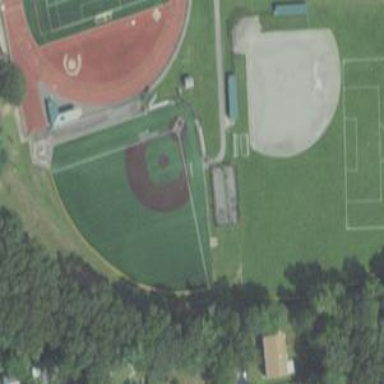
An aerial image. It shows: Baseball pitch for leisure land activities.